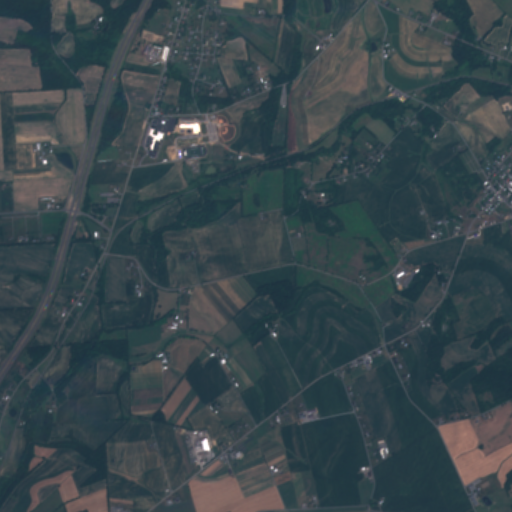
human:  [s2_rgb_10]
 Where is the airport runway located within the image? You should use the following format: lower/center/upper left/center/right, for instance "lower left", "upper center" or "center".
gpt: The airport runway is located in the upper left of the image.
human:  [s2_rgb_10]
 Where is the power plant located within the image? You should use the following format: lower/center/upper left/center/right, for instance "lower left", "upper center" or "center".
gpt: There is no power plant in the image.